Question: I have a text, which is displayed on a screen exactly like that:
'''
#first SomePersonFirstName
SomePersonLastName #secondTag
'''
In my application I keep information about 3 tags for this text together with their range, which are:
1. #first
2. SomePersonFirstName SomePersonLastName
3. #secondTag
Now after I display it to user I want to detect which one was clicked, so I iterate through all informations I have, get a 'boundingRectForGlyphRange' for each of them, and check if this rect contains a point where it was clicked.
Everything works in general, but I got a strange situation which breaks my idea about how I do it.
Problem is that bounding rects overlaps for those tags.

Because person tag was splitted into 2 lines, bound rects starts at 0,0 and covers #first bounding rect.
Problem is that when you click on this conflicted areas, there is no way to figure out which one was clicked.
I actually have no idea how to approach that. Is there any other way to detect bounding rect but that will not actually bound to empty areas, that will cover just text itself ?
EDIT
The code I'm using:
'''
- (CGRect)boundingRectForCharacterRange:(NSRange)range
{
NSTextStorage *textStorage = [[NSTextStorage alloc] initWithAttributedString:self.labelTitle.attributedText];
NSLayoutManager *layoutManager = [[NSLayoutManager alloc] init];
[textStorage addLayoutManager:layoutManager];
NSTextContainer *textContainer = [[NSTextContainer alloc] initWithSize:CGSizeMake(self.labelTitle.bounds.size.width, CGFLOAT_MAX)];
textContainer.lineFragmentPadding = 0;
textContainer.lineBreakMode = self.labelTitle.lineBreakMode;
[layoutManager addTextContainer:textContainer];
NSRange glyphRange;
[layoutManager characterRangeForGlyphRange:range actualGlyphRange:&glyphRange];
return [layoutManager boundingRectForGlyphRange:glyphRange inTextContainer:textContainer];
}
-(void)tapped:(UIGestureRecognizer *)recognizer
{
UILabel *label = (UILabel *)recognizer.view;
CGPoint location = [recognizer locationInView:label];
CommentTag* selectedCommentTag = nil;
for (CommentTag* commentTag in self.comment.tags)
{
CGRect commentRect = [self boundingRectForCharacterRange:[commentTag tagRange]];
if(CGRectContainsPoint(commentRect, location))
{
if(selectedCommentTag == nil)
{
selectedCommentTag = commentTag;
}
else
{
if(selectedCommentTag.offset > commentTag.offset)
{
selectedCommentTag = commentTag;
}
}
}
}
if(selectedCommentTag)
{
if([selectedCommentTag.type isEqualToString:COMMENTTAG_TYPE_TAG])
{
NSLog(@"%@", [selectedCommentTag value]);
}
}
}
'''
Here I just take the first tag to the left, but that doesn't solve a problem of #secondTag from my example
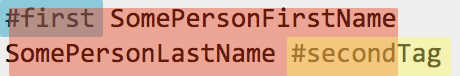
Answer: There are two (three) instances when two bounding rects can overlap:
1. The two ranges overlap index values.
2. One of the bounding rects occupies multiple lines.
3. Both of the bounding rects occupy multiple lines.
For (1), you're just going to have to make your own set of rules for when you accept a click on a common glyph.
For (2), always prefer touches on the range that spans only one line -- you can tell this by comparing the rect height.
For (3), you'll have to iterate through the lines.
Alternatively, have you considered the opposite method?
'''
NSRange characterRange = [layoutManager glyphRangeForBoundingRect:CGRectMake(point.x, point.y, 1, 1) inTextContainer:container];
if (NSLocationInRange(characterRange.location, firstRange) {
// ...
} else if (NSLocationInRange(characterRange.location, secondRange) {
// ...
} // etc...
'''
By converting your touch point to a 'CGRect' with size '1x1', you're able to get your 'layoutManager' to provide you an 'NSRange' of length '1' representing the single glyph at your touch point. Using this 'NSRange''s 'location', you can compare to your 'NSRange' list and see which one you hit. Using your source:
'''
- (NSUInteger)glyphIndexForPoint:(CGPoint)point
{
NSTextStorage *textStorage = [[NSTextStorage alloc] initWithAttributedString:self.labelTitle.attributedText];
NSLayoutManager *layoutManager = [[NSLayoutManager alloc] init];
[textStorage addLayoutManager:layoutManager];
NSTextContainer *textContainer = [[NSTextContainer alloc] initWithSize:CGSizeMake(self.labelTitle.bounds.size.width, CGFLOAT_MAX)];
textContainer.lineFragmentPadding = 0;
textContainer.lineBreakMode = self.labelTitle.lineBreakMode;
[layoutManager addTextContainer:textContainer];
return [layoutManager glyphIndexForPoint:point inTextContainer:textContainer];;
}
-(void)tapped:(UIGestureRecognizer *)recognizer
{
UILabel *label = (UILabel *)recognizer.view;
CGPoint location = [recognizer locationInView:label];
NSUInteger glyphIndex = [self glyphIndexForPoint:location];
CommentTag* selectedCommentTag = nil;
for (CommentTag* commentTag in self.comment.tags)
{
if (NSLocationInRange(glyphIndex, [commentTag tagRange]))
{
NSLog(@"%@", commentTag); //selected tag
break
}
}
}
'''